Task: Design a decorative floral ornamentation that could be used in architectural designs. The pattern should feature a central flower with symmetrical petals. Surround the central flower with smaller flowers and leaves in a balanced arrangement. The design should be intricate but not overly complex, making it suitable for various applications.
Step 448:
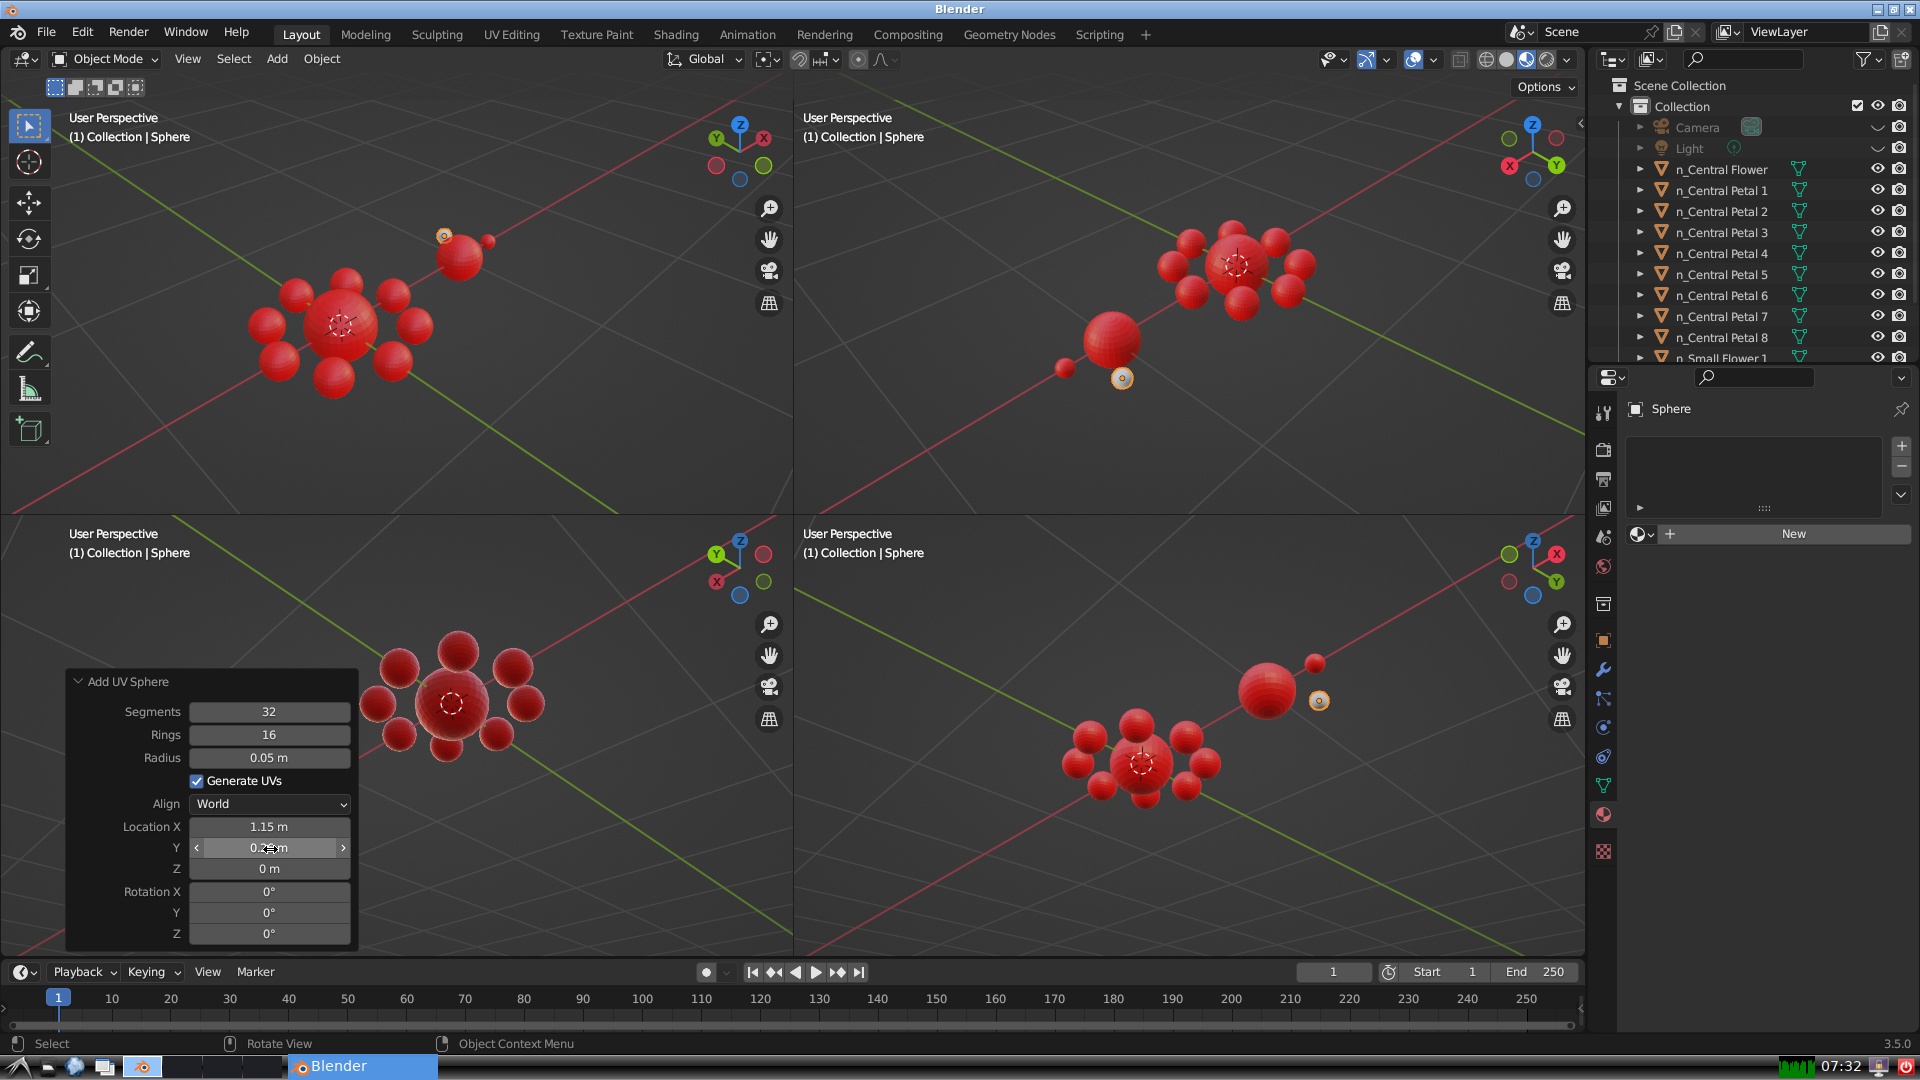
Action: {"mouse_move": [270, 867]}